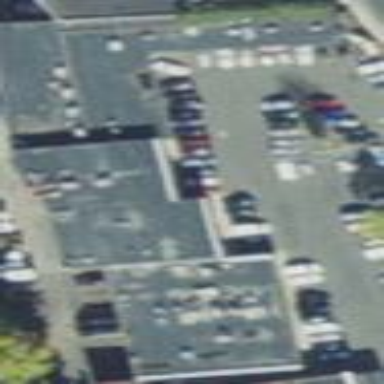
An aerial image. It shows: Retail area.